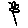
Label: flower